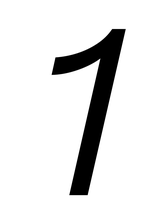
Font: InstrumentSans-Italic_Italic